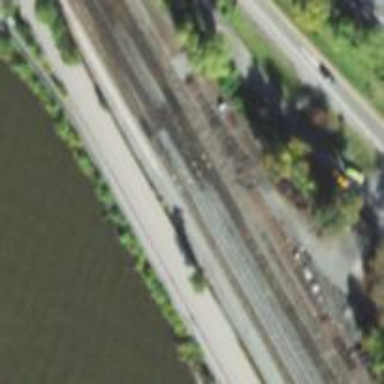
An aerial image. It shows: Electrified rail railway.